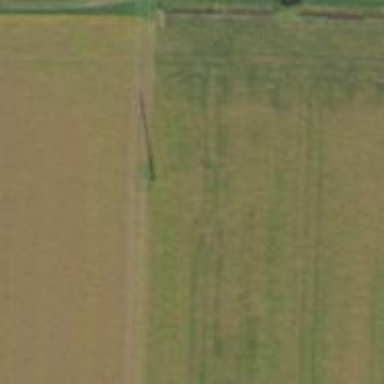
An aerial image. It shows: Power pole.